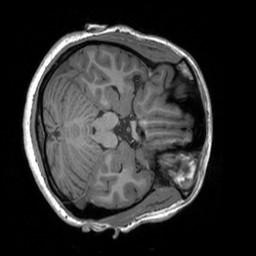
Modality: T1w
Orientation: axial
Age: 27
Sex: female
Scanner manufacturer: siemens
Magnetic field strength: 3 T
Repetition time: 1.9 s
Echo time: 0.00252 s